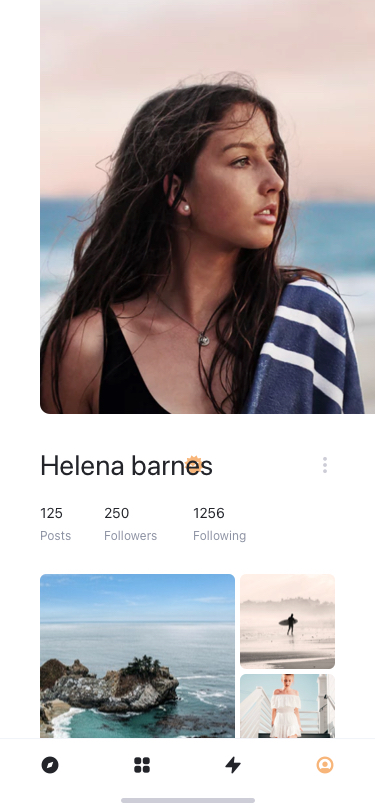
Text in this UI design:
Helena barnes
125
Posts
250
Followers
1256
Following